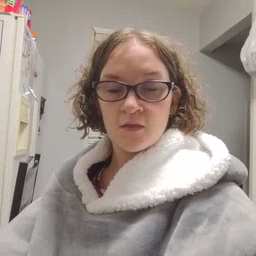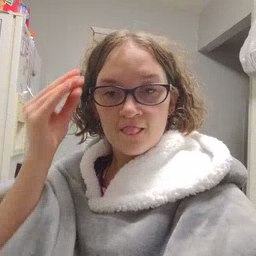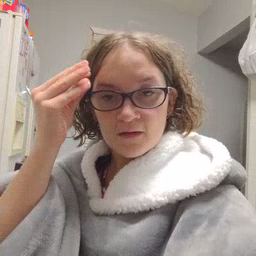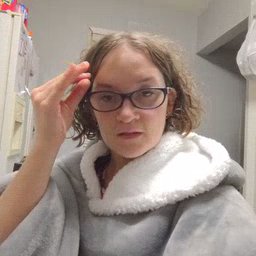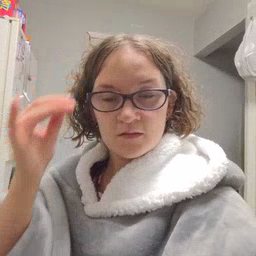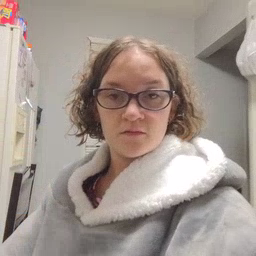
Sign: think